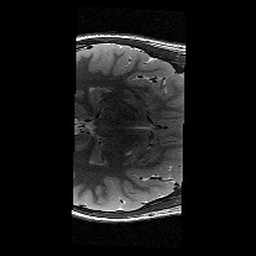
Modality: T2w
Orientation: axial
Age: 13
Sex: male
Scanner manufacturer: siemens
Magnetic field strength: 3 T
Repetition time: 9.23 s
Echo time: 0.067 s